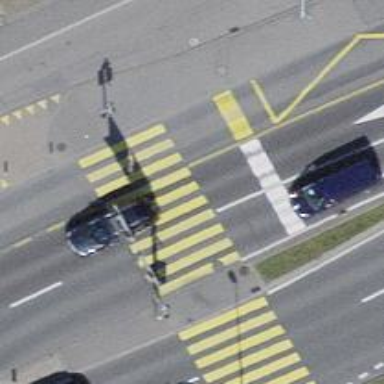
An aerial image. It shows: Crossing with zebra markings controlled by traffic signals.